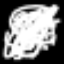
Label: square